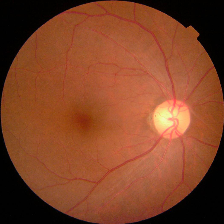
Diabetic retinopathy grade: No DR